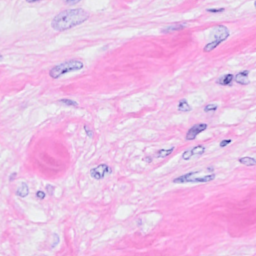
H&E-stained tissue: Breast